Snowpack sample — Buffalo Mountain, Silverthorne, Colorado, USA (1/25/25, 10:11 AM MST)
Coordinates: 39.6222, -106.1139
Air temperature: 22 °F
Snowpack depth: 110 cm
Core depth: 30 cm
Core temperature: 42.8 °F
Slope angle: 12°, slope face: 102°
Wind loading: high
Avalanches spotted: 0
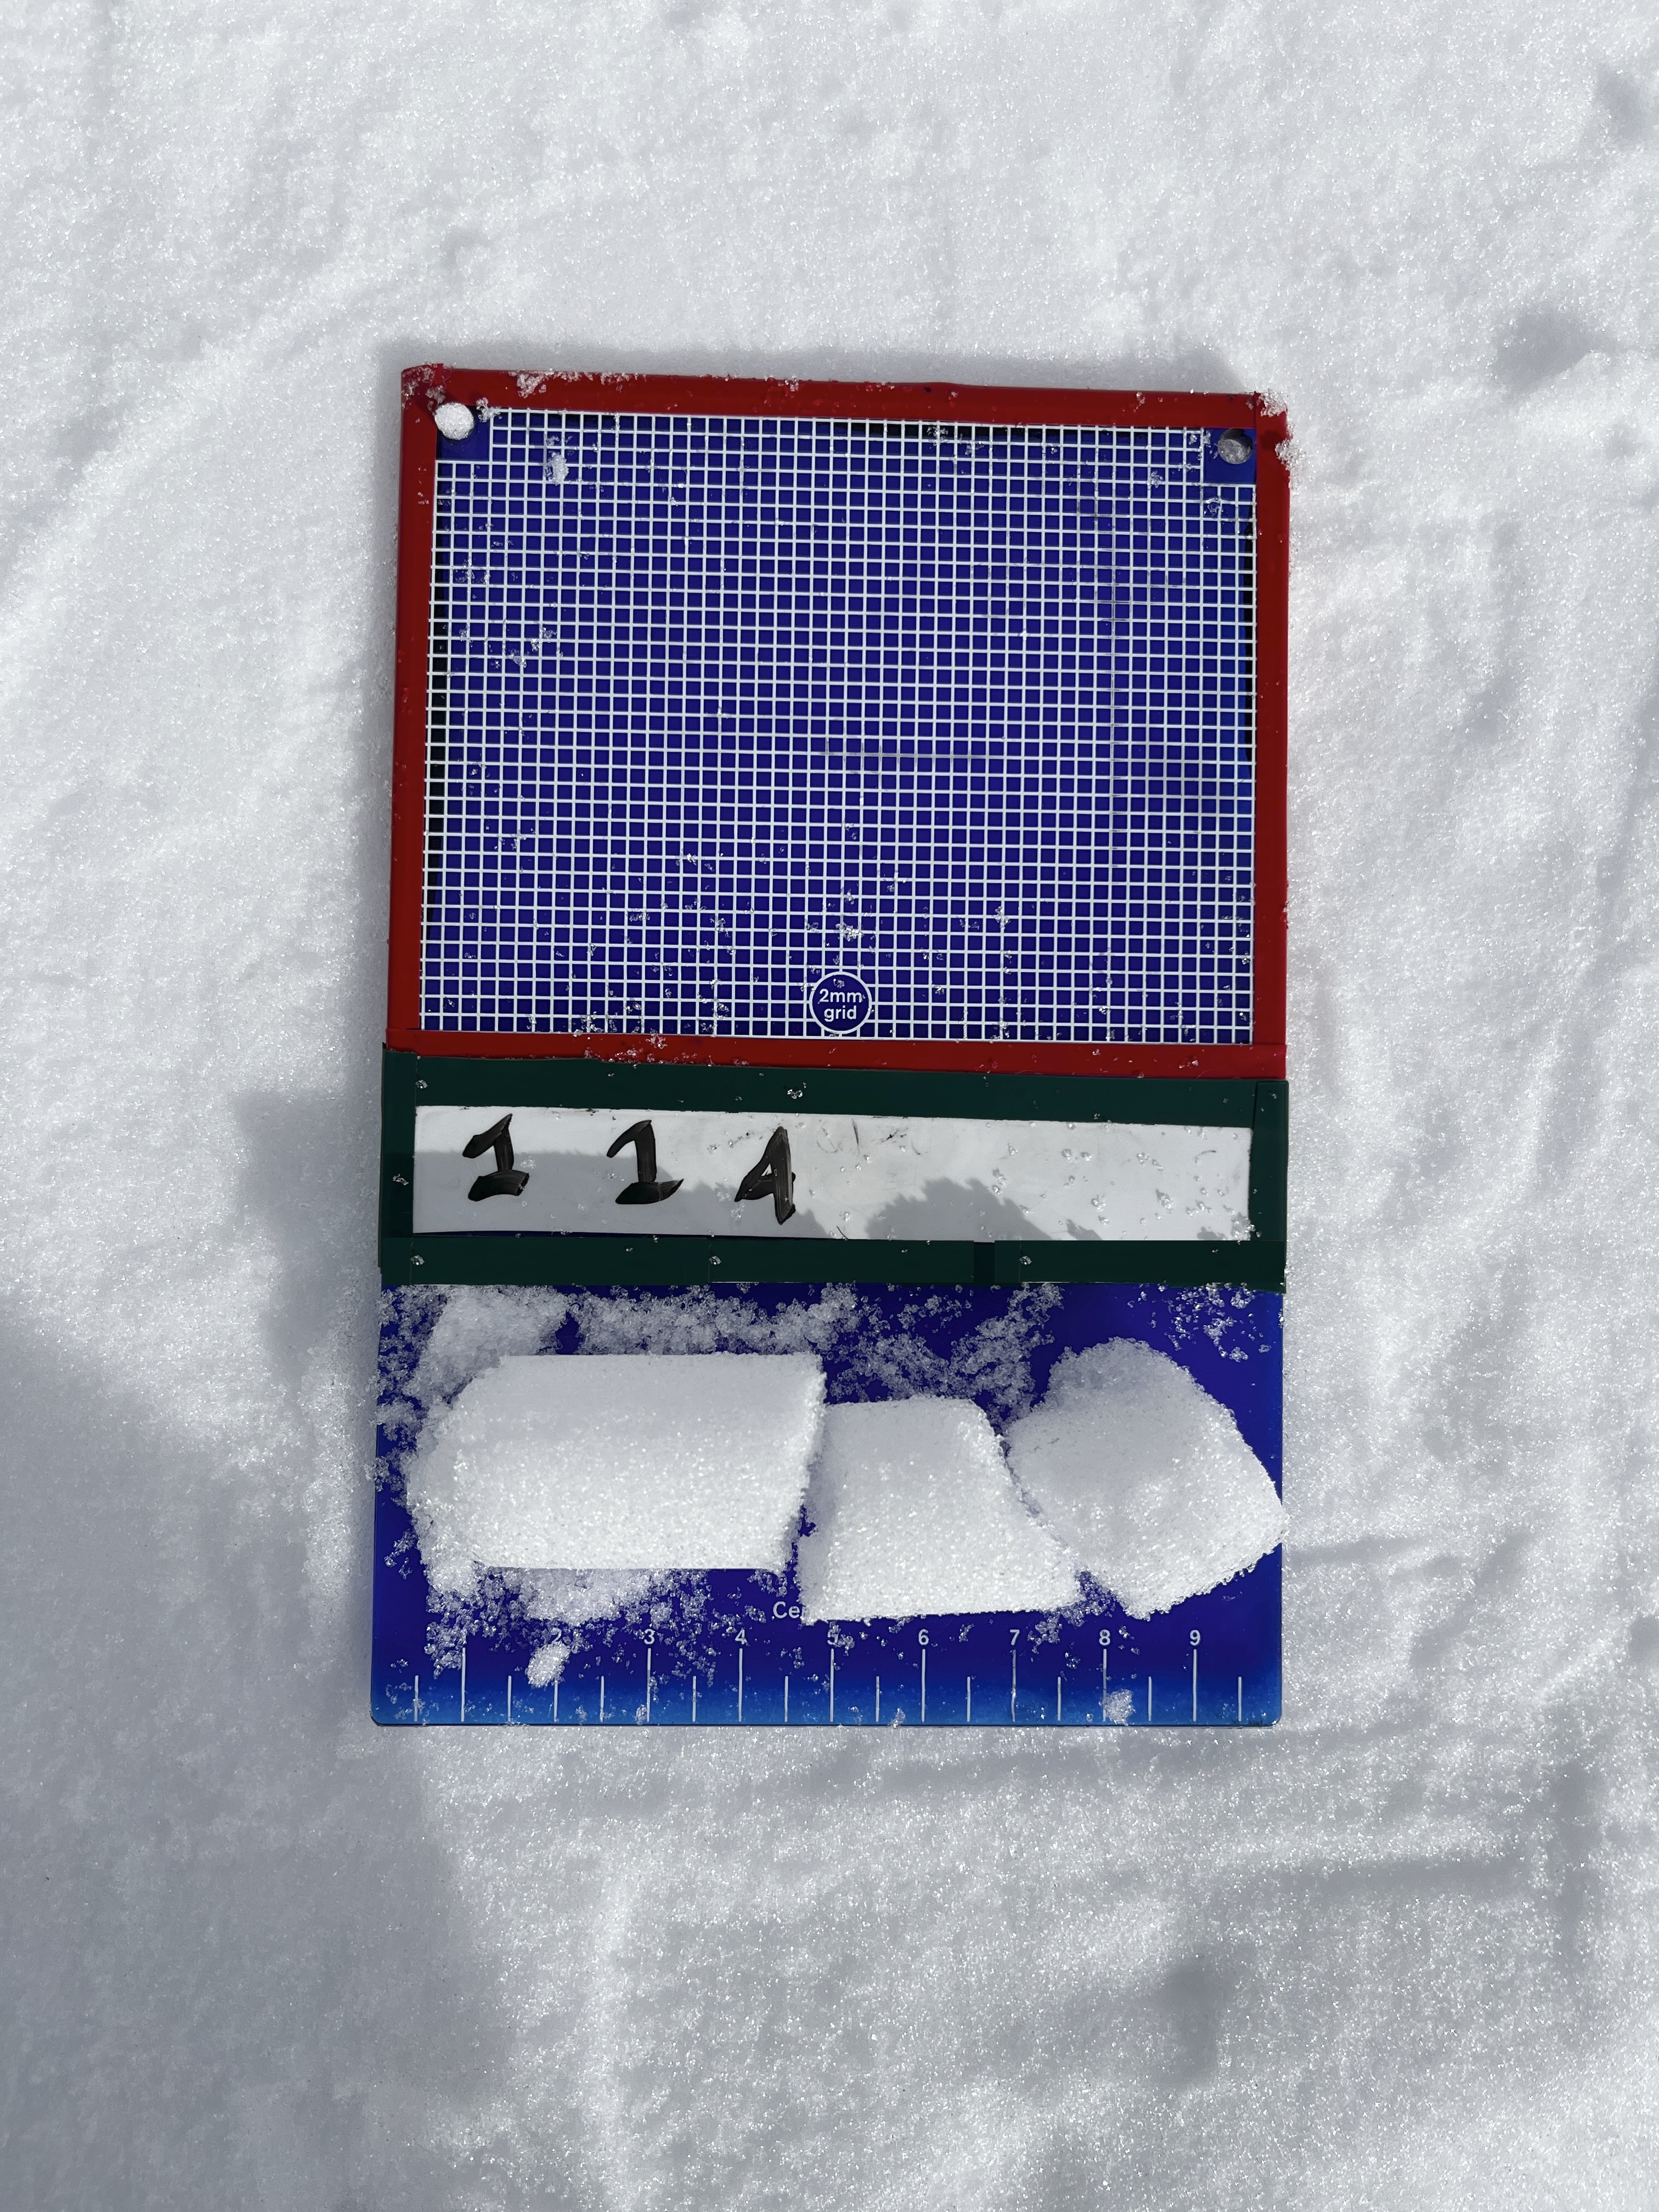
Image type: crystal_card
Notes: No avalanches nearby, collected on the outskirts of a fire break 15 meters from the treeline, on way to Buffalo and Red Mountain